Brain MRI, t2w sequence, axial 2D slice.
Patient: age 32, sex F, weight 95 kg, height 1.95 m
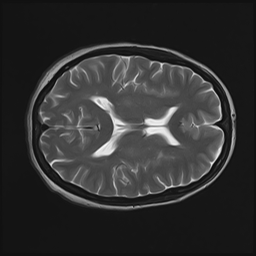